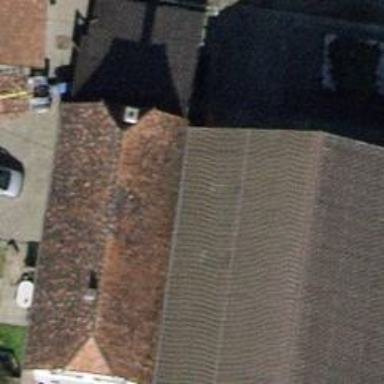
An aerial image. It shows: Rural barn.